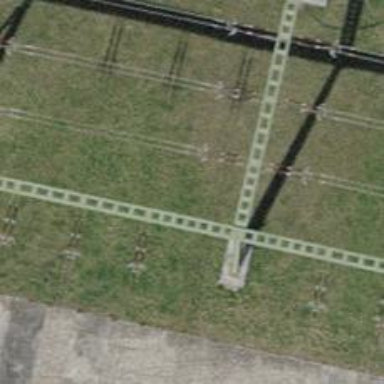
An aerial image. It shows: Insulator used in power systems.